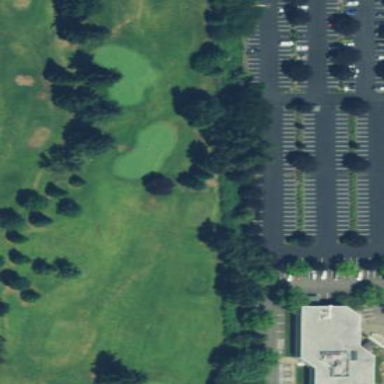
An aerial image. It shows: Well-maintained grass fairway on golf course.